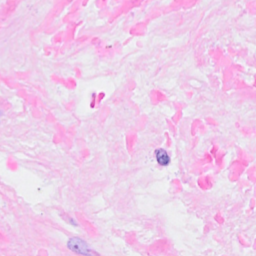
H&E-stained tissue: Breast